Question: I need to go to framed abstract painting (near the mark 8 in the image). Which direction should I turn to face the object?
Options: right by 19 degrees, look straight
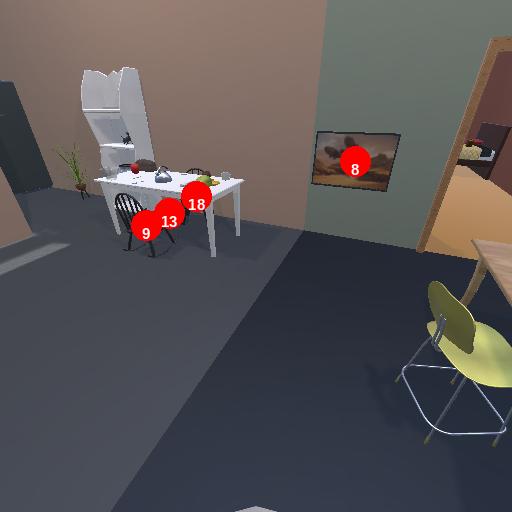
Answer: right by 19 degrees